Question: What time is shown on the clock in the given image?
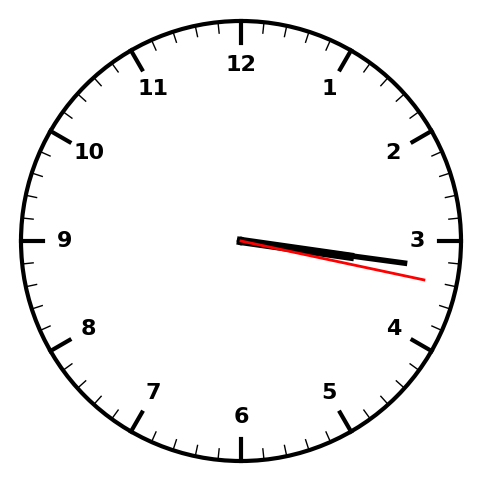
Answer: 03:16:17